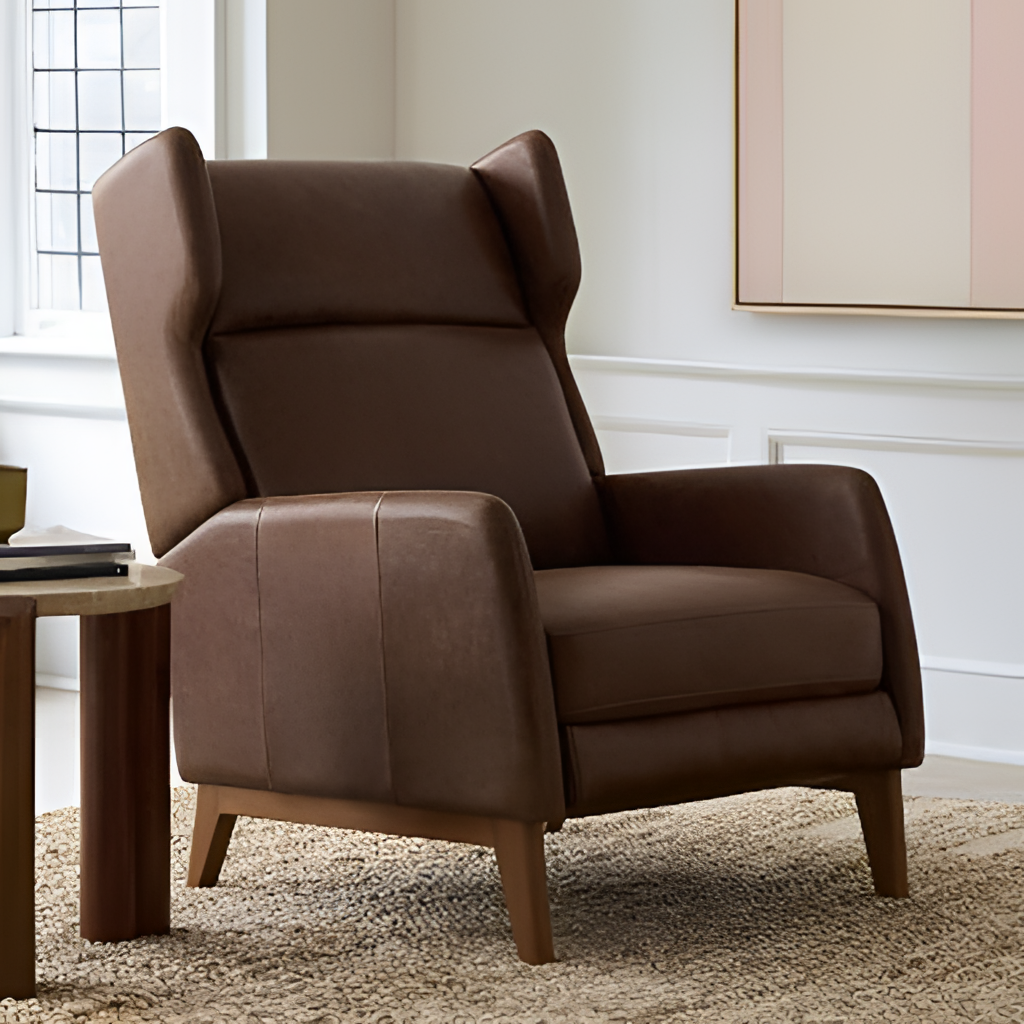
leather armchair, living room, carpet flooring, with textured pattern, beige paint wallpaper, with solid pattern, modern